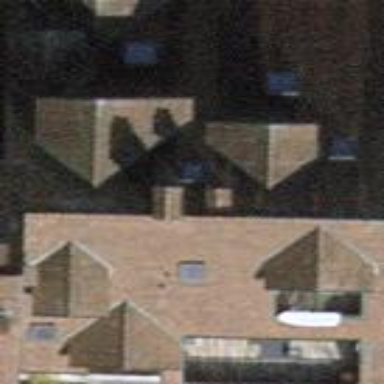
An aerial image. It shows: Gabled roof apartments building with maroon roof tiles.